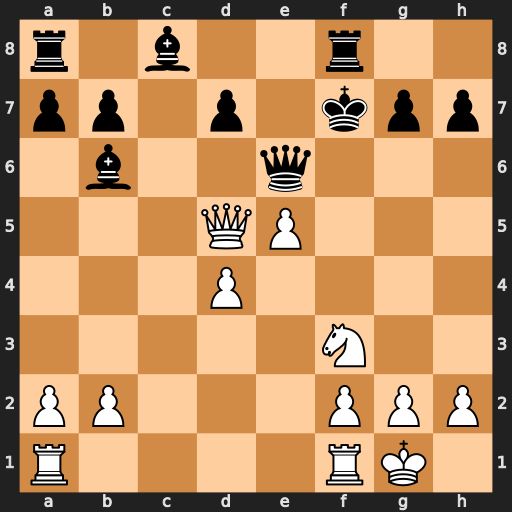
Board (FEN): r1b2r2/pp1p1kpp/1b2q3/3QP3/3P4/5N2/PP3PPP/R4RK1
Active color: w
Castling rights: -
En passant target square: -
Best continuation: Ng5+ Kg8 Nxe6